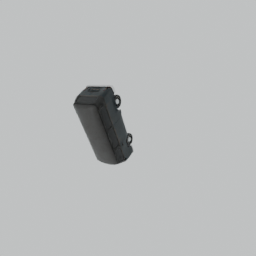
Label: mechanical